Question: '''
<html>
<script src="http://code.jquery.com/jquery-2.0.3.js">
</script>
<script>
$(document).ready(function(){
$("#addcomment").click(function () {
$("#postComment").show();
return false;
});
});
</script>
<style>
#postComment { display: none; }
</style>
<cfform name="InsertComments" id="InsertComments">
<fieldset>
<div id="container">
<div id="mainContent">
<div><a href="#" id="addcomment">add comment</a></div>
<div id='postComment'>
<cftextarea name="Remarks" cols="55" rows="4" label="Tour Description"
required="yes" validateat="OnSubmit" message="Please enter your comment here"
enabled="no">
</cftextarea>
<cfinput type="text" name="Image_ID" message="Please enter Account Here."
validateat="onSubmit" required="yes" id="Image_ID" size="10"
maxlength="60">
</cfinput>
<cfinput type="submit" name="insertComments" value="Insert Comments" id="submit">
</cfinput>
</div>
</div>
</fieldset>
</cfform>
<cfif IsDefined("form.InsertComments")>
<cfquery datasource="AccessTest">
INSERT INTO CommentsDB (Remarks, Image_ID, Date_Time )
VALUES
(<cfqueryparam value="#form.Remarks#" cfsqltype="CF_SQL_LONGVARCHAR">
</cfqueryparam>
, <cfqueryparam value="#form.Image_ID#" cfsqltype="cf_sql_integer">
</cfqueryparam>
, <cfqueryparam value="#now()#" cfsqltype="cf_sql_timestamp">
</cfqueryparam>
)
</cfquery>
</cfif>
</div>
</html>
'''
What more would I need to get this to work?

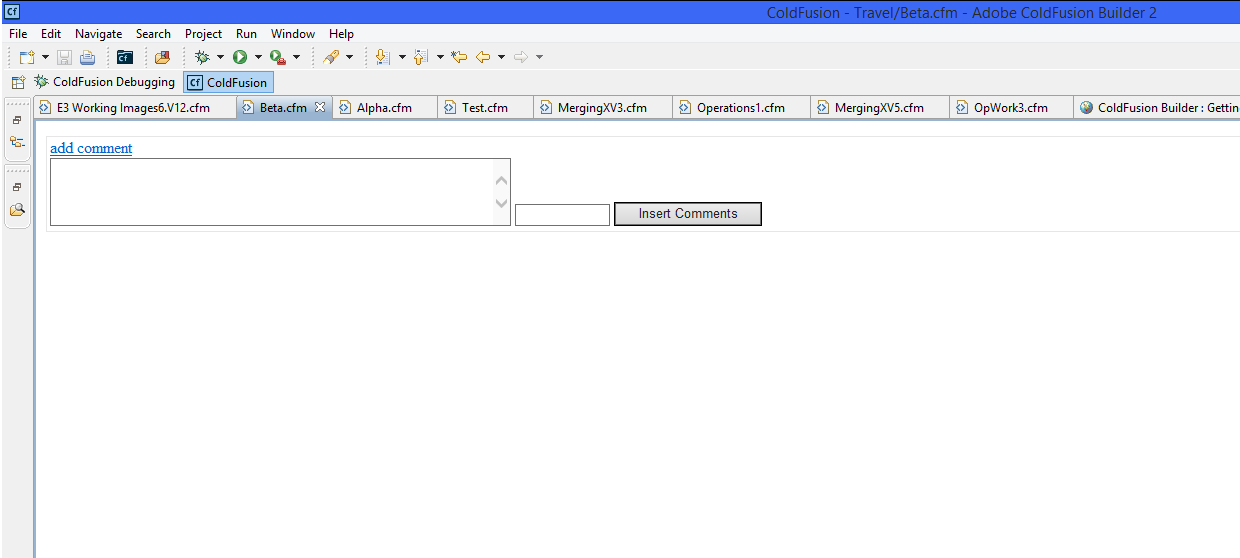
Answer: You need to add 'return false;' to the end of the click handler.
Change js:
'''
$(document).ready(function(){
$("#addcomment").click(function () {
$("#postComment").show();
return false;
});
});
'''
Add CSS:
'''
<style>
#postComment { display: none; }
</style>
'''
Change HTML like this:
'''
<div><a href="#" id="addcomment">add comment</a></div>
'''